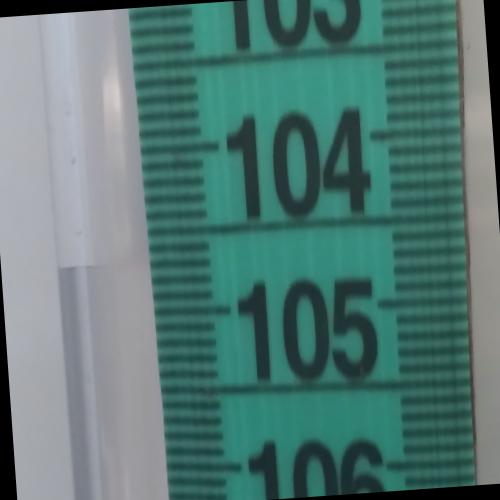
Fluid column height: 104.7 cm